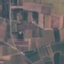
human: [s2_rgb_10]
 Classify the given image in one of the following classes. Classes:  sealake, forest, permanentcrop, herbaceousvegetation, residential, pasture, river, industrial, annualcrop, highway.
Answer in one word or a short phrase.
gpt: PermanentCrop